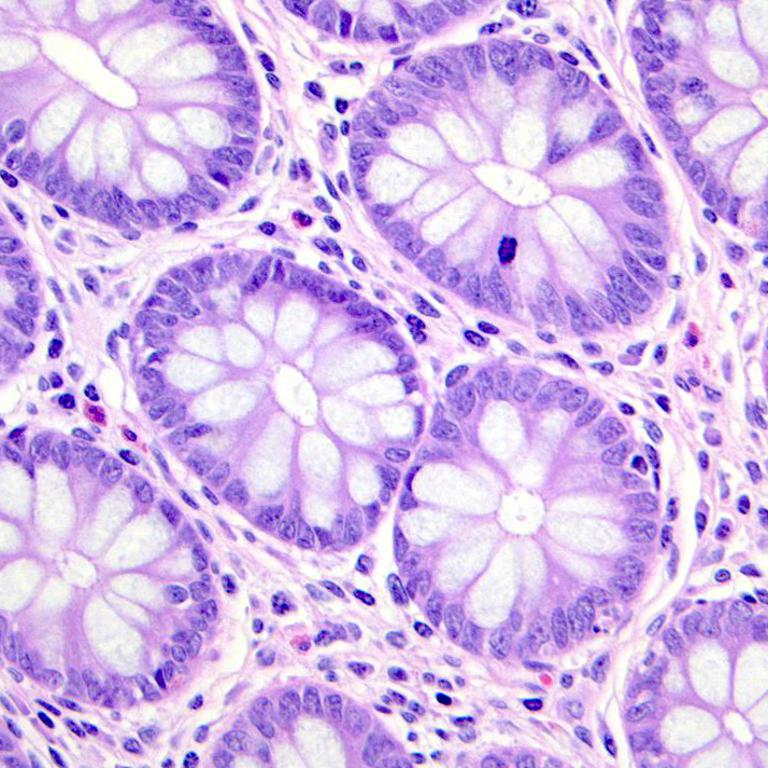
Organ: colon
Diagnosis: benign